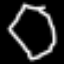
Label: octagon